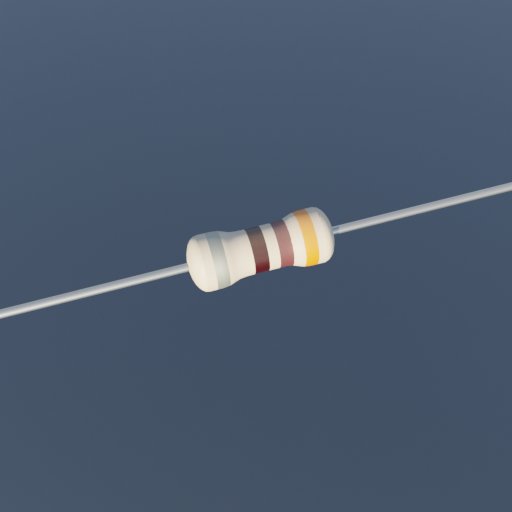
Resistor colour bands (in order): silver, black, brown, orange